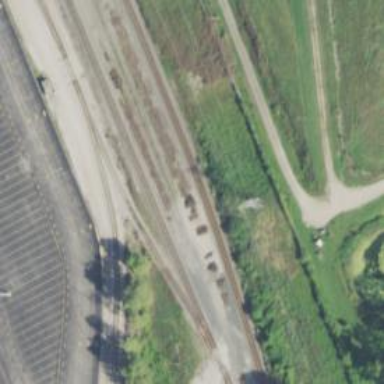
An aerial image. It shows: Railway yard used for servicing trains.